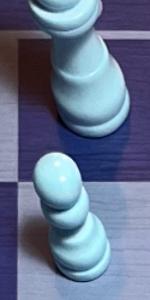
Label: Pawn_White